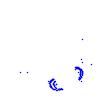
Particle: pion